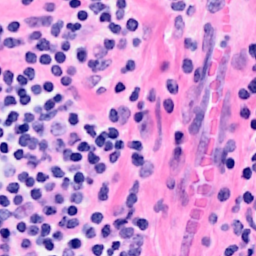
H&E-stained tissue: Breast